Field crop: maize
Growth stage: 2
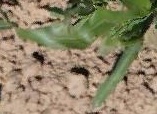
Species: maize